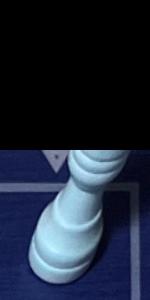
Label: Rook_White